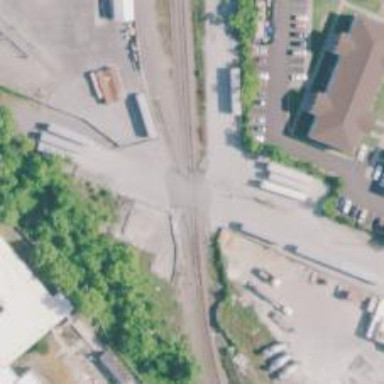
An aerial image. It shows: Railway level crossing.